Interaction volume radius: 5 \u00c5
Interaction volume height: 40 \u00c5
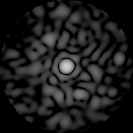
Disorder parameter: 0.8219